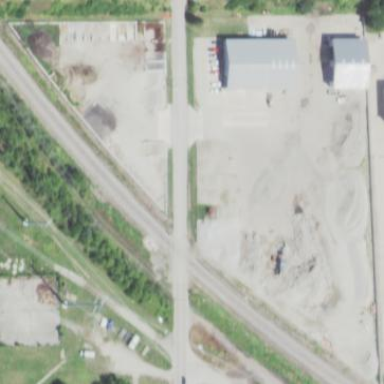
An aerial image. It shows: Industrial area covered with gravel.